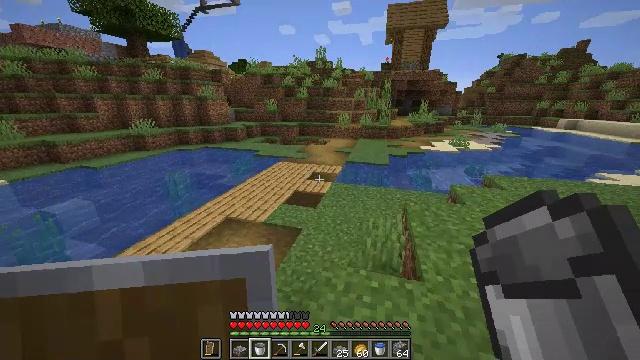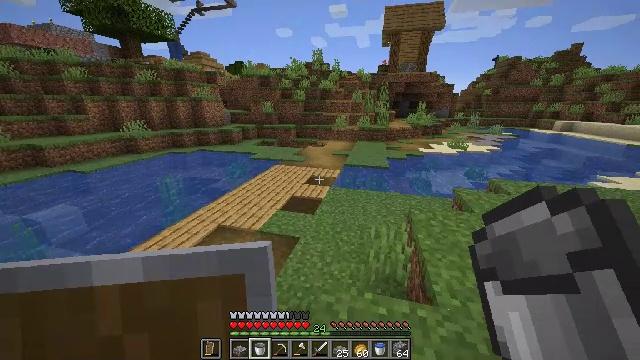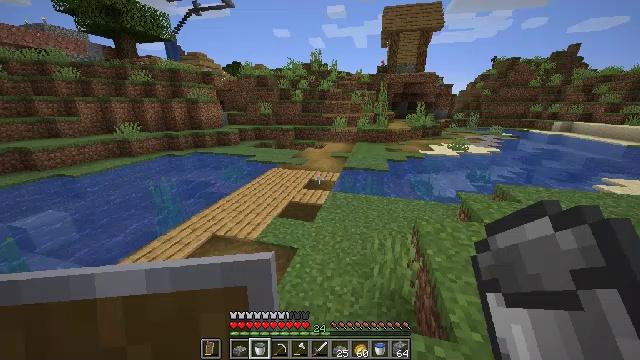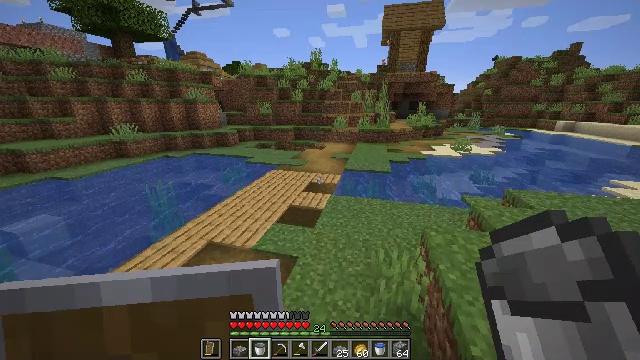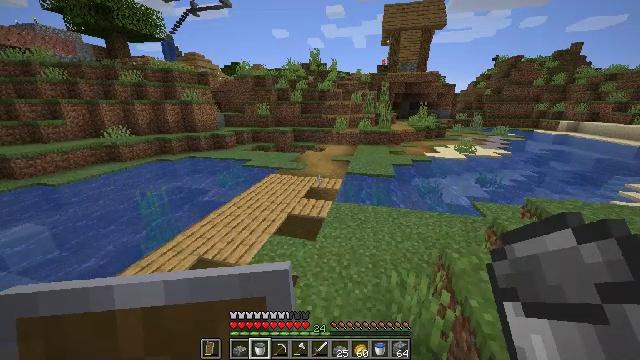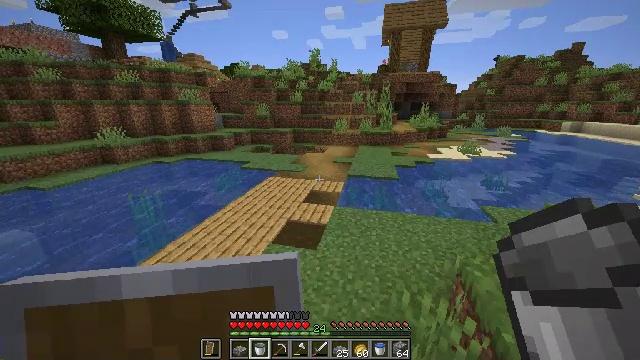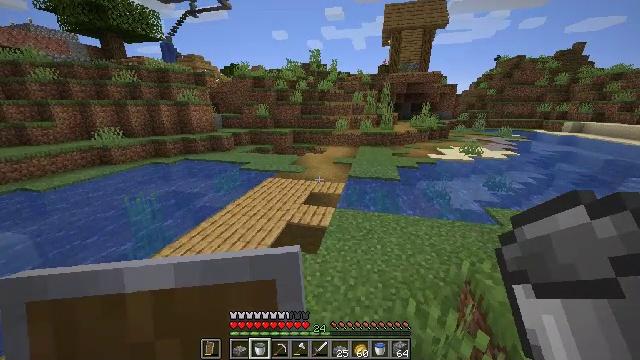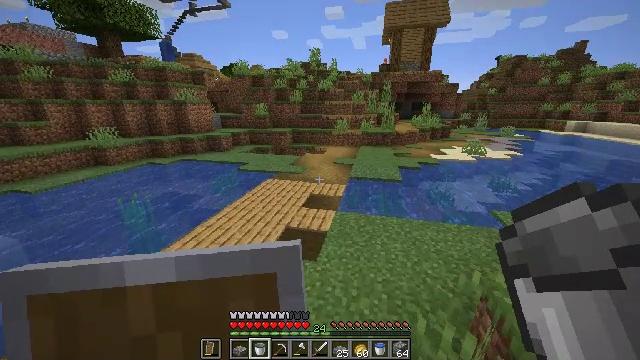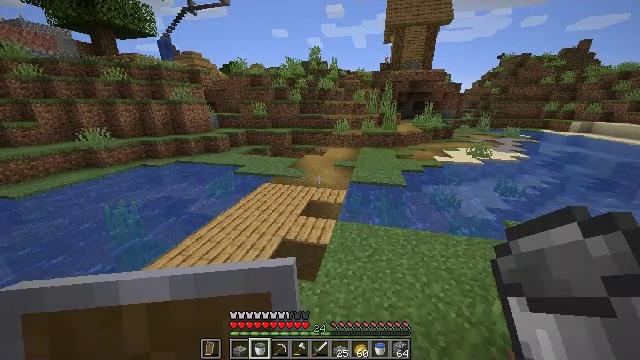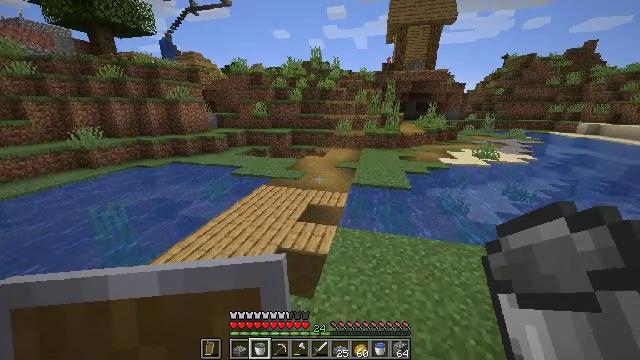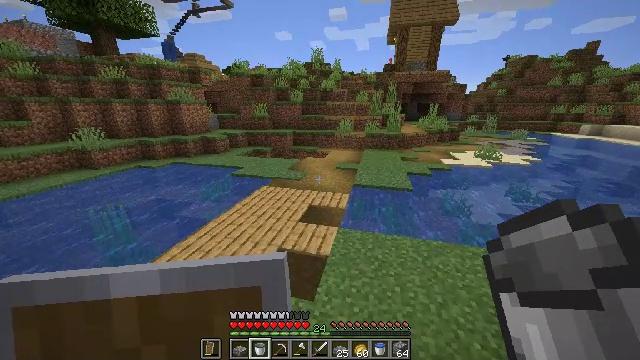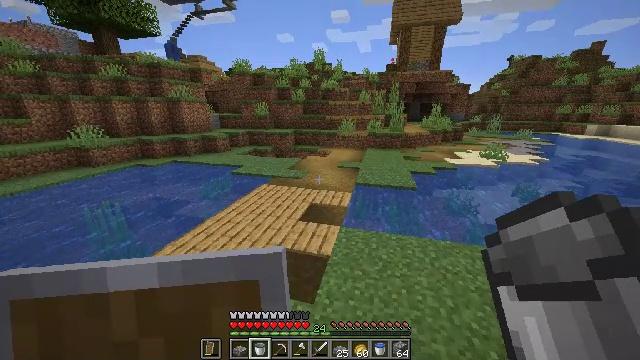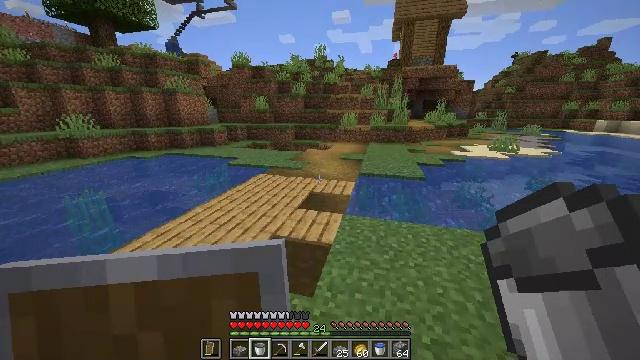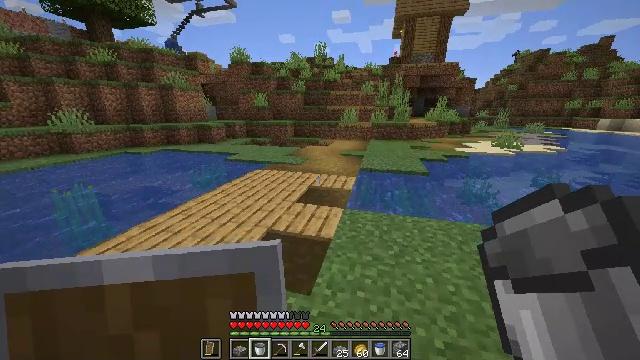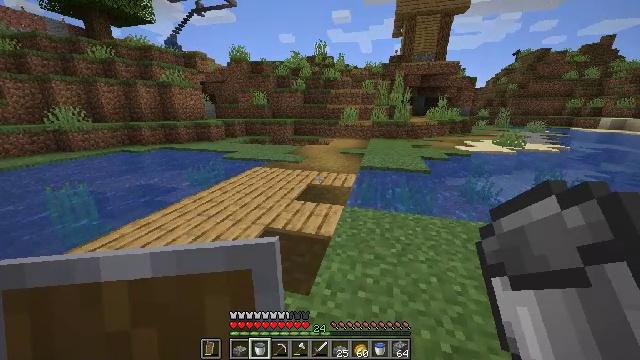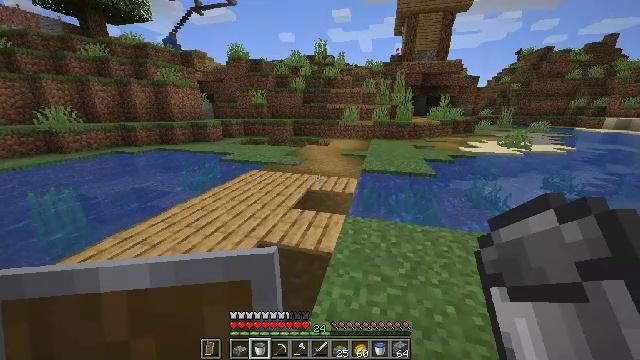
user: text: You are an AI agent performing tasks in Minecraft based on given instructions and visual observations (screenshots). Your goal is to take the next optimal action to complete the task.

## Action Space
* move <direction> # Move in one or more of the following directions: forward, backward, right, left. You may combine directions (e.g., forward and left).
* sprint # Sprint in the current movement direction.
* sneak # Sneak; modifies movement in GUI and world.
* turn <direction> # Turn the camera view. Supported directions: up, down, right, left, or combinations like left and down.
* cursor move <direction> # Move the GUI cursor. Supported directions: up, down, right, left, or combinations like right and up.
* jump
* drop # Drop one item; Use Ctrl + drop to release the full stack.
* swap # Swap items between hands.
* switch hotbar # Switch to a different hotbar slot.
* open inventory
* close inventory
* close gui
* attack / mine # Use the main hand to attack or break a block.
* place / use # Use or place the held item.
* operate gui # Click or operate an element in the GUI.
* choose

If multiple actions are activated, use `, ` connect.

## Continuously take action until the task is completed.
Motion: motion action
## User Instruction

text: Create an oak sign using the crafting table.
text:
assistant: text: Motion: move forward
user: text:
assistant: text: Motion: move forward
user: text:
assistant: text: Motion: move forward
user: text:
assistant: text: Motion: move forward
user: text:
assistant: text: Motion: move forward
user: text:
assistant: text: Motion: move forward
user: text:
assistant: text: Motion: move forward
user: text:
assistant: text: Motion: move forward
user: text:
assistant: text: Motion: move forward
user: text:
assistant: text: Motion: move forward
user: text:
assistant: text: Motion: move forward
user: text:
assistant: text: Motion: move forward
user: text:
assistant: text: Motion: move forward
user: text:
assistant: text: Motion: move forward
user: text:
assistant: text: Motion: move forward
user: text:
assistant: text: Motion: move forward
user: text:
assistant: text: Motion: move forward
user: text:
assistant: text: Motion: move forward
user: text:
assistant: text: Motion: move forward
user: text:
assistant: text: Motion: move forward
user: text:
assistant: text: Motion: move forward
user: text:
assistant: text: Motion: move forward
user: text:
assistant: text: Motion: move forward
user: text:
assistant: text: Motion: move forward
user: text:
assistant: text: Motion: move forward, turn left
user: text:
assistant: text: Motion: move forward, turn left
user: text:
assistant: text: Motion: move forward, turn left
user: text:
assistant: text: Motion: move forward, turn left
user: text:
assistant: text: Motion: move forward, turn left
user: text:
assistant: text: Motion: move forward, turn left